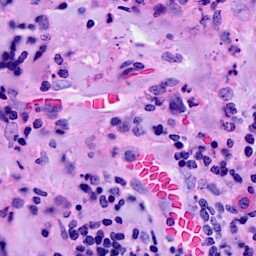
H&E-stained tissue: Breast